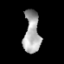
Tissue: lung
Cell type: Endothelial cells
Senescence score: 0.6583
Nuclear area (px): 661
Mean DAPI intensity: 167.796